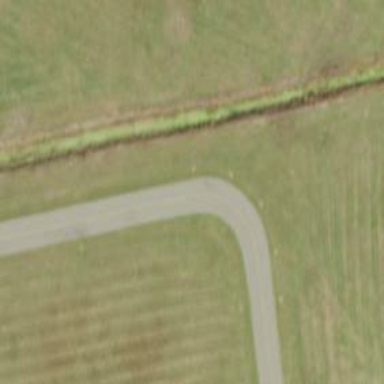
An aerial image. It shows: Image of taxiway at airport.